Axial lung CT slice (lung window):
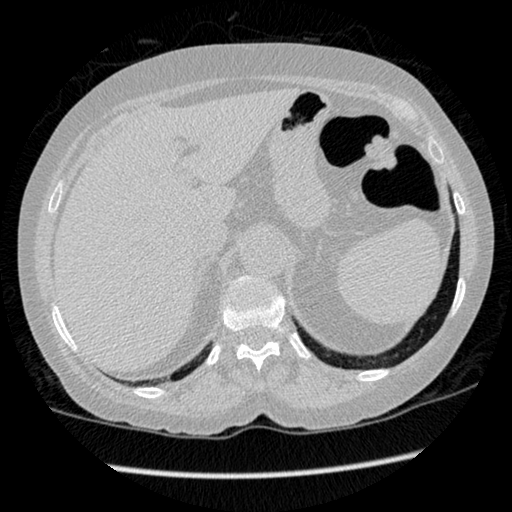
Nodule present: no